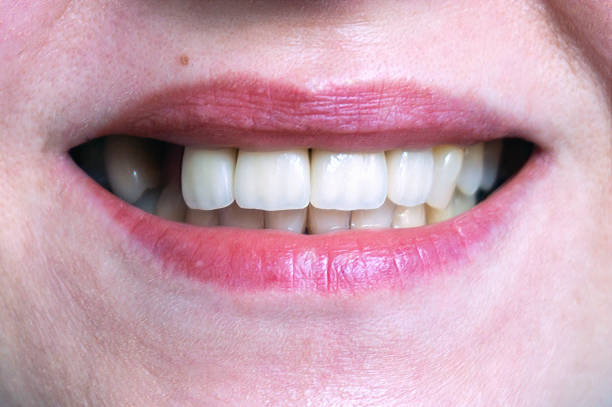
Condition: hypodontia